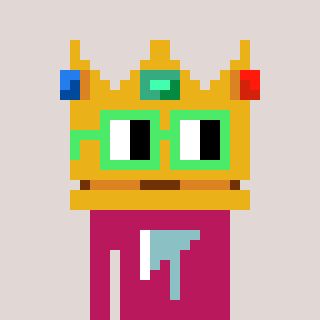
a pixel art character with square light green glasses, a crown-shaped head and a darkpink-colored body on a warm background